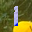
Label: 1